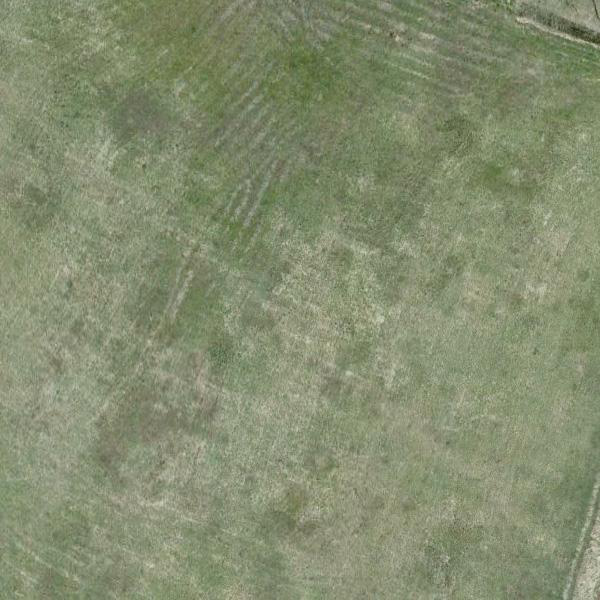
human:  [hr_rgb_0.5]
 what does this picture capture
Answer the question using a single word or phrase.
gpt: meadow